Question: At windows phone 8.0 i used to writing with Webclient and RSSclient but now something has changed. I found webclient has changed to httpclient but i couldn't find new rssclient . Can anyone help me to find changes for RSS reader ?
I have to changes this codes.
'''
public MainPage()
{
InitializeComponent();
WebClient RSSClient = new WebClient();
RSSClient.DownloadStringCompleted += new DownloadStringCompletedEventHandler(RssClient_Download);
RSSClient.DownloadStringAsync(new Uri("http://teknoseyir.com/feed"));
}
private void RssClient_Download(object sender, DownloadStringCompletedEventArgs e)
{
var RssData = from rss in XElement.Parse(e.Result).Descendants("item")
select new RSScontent
{
Title=rss.Element("title").Value,
pubDate= rss.Element("pubDate").Value,
Description=rss.Element("description").Value,
Link=rss.Element("link").Value,
image=rss.Element("image").Value
};
RssList.ItemsSource = RssData;
}
'''
Question 2 :
How can i edit content(description) ? I want to clear html tags and if i can , i want to edit

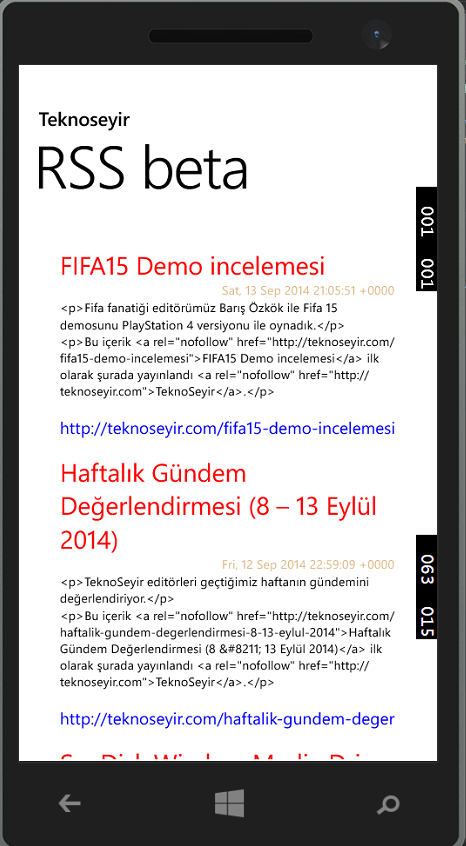
Answer: All you need to change is how you download the xml content
'''
public async void GetRSS()
{
HttpClient httpClient = new HttpClient();
var rssContent = await httpClient.GetStringAsync("http://teknoseyir.com/feed");
var RssData = from rss in XElement.Parse(rssContent).Descendants("item")
.....
.....
RssList.ItemsSource = RssData;
}
'''